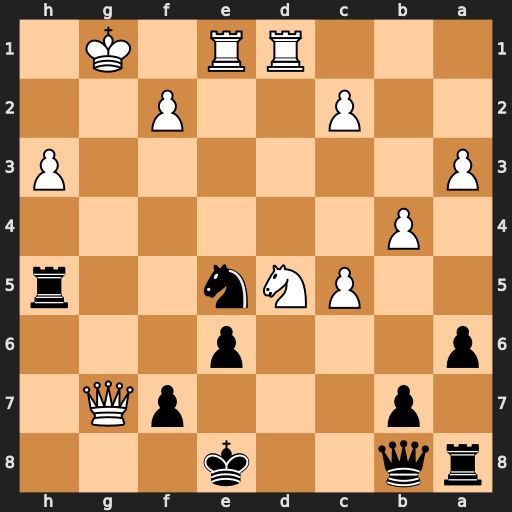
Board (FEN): rq2k3/1p3pQ1/p3p3/2PNn2r/1P6/P6P/2P2P2/3RR1K1
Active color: b
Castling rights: q
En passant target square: -
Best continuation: Rg5+ Qxg5 Nf3+ Kg2 Nxg5